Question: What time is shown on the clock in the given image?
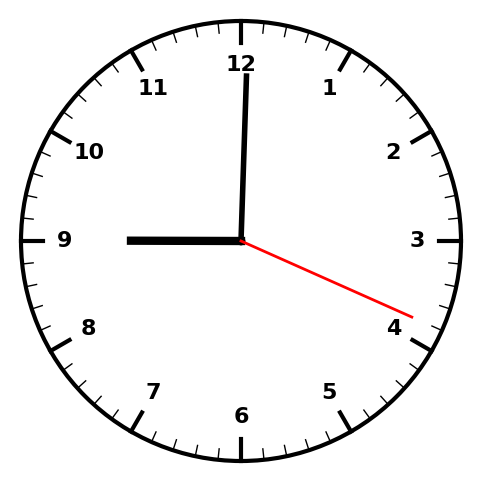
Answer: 09:00:19